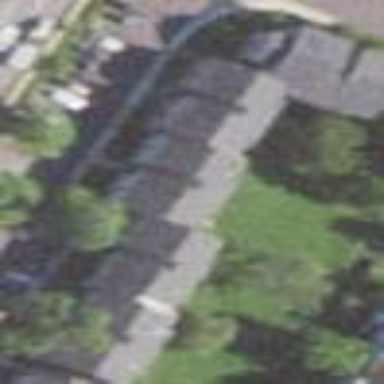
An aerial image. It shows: Terrace building.